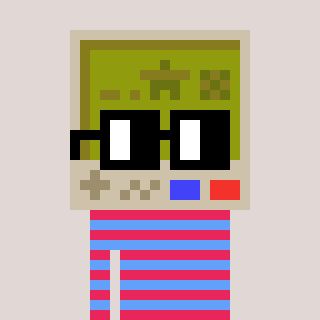
a pixel art character with square black glasses, a gameboy-shaped head and a blue-colored body on a warm background